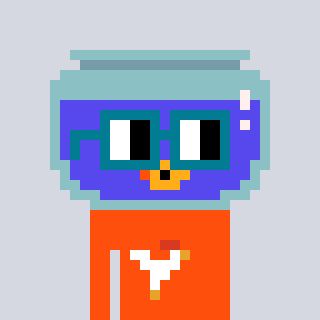
a pixel art character with square dark green glasses, a goldfish-shaped head and a orange-colored body on a cool background